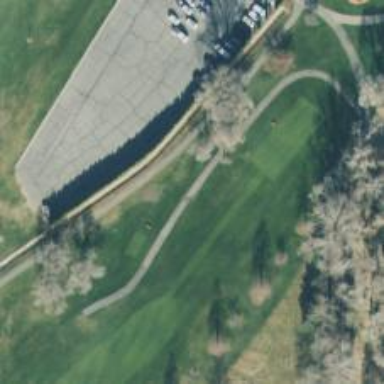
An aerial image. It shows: Path designated for golf carts.